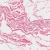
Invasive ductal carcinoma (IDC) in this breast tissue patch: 0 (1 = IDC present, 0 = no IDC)